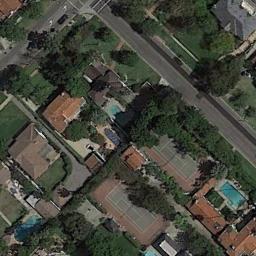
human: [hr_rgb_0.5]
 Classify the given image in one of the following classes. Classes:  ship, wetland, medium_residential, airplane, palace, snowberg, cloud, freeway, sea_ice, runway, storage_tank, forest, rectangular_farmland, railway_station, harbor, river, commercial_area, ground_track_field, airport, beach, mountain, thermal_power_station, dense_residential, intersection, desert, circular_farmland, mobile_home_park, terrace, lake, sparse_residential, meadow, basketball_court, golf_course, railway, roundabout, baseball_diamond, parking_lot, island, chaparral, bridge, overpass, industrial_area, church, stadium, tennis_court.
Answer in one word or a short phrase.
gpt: tennis_court